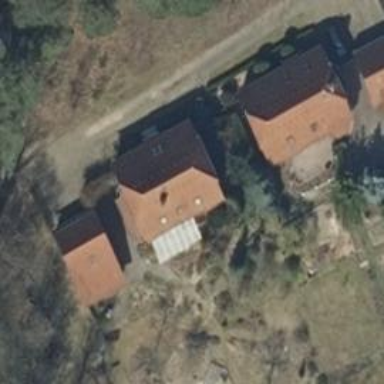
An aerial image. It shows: Simple and straightforward house.